Interaction volume radius: 5 \u00c5
Interaction volume height: 20 \u00c5
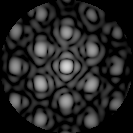
Disorder parameter: 0.2669